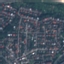
Land use / land cover: Residential